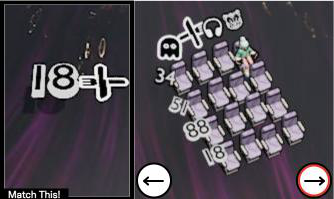
Task: seats
Answer: no